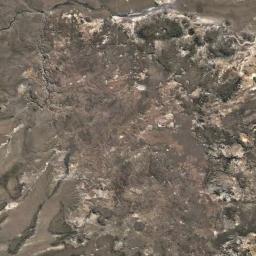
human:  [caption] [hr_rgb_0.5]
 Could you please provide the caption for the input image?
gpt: The desert is on the hill full of black sand .

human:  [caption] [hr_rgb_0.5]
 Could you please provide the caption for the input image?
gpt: This is a brown desert with brown gullys and some white rocks .

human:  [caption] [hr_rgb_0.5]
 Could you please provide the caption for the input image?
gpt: The desert has dark gray soil and some desert vegetation grows are also in the desert .

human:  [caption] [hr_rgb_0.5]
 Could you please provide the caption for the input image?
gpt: There are many lines in the desert .

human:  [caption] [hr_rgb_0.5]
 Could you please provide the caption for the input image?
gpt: A brown desert covered by bare land .